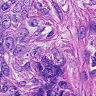
Metastatic tissue present: yes